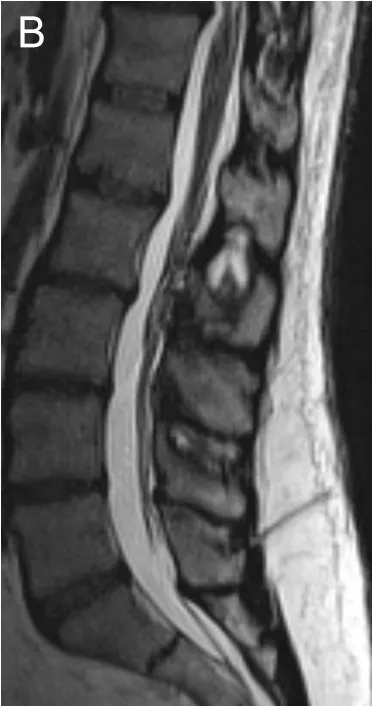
Radiographic findings on MRI. T2. Weighted imaging showing sclerotic and hypertrophic "kissing" spinous processes from L2 to L5, with mild L5-S1 facet hypertrophy.
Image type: radiology (mri)